Question: I've been encountering a recurrent problem with using seaborn's "categorical" plotting functions to actually plot rates of categorical data.
I crafted a simple example here that I could have sworn used to work with seaborn. I managed to find a workaround using dummy variables, but this isn't always convenient. Does anyone know why my "Version 2" use case for barplot doesn't work?
'''
import pandas as pd
from pandas import DataFrame
import numpy as np
import seaborn as sns
import matplotlib.pyplot as plt
# Generate some example data of labels and associated values
outcomes = ['A' for _ in range(50)] + ['B' for _ in range(20)] + ['C' for _ in range(5)]
trial = range(len(outcomes))
df = DataFrame({'Trial': trial, 'Outcome': outcomes})
plt.close('all')
# Version 1: This works but is a non-ideal workaround
# Generate separate boolean columns for each outcome
df2 = pd.get_dummies(df.Outcome).astype(bool)
plt.figure()
sns.barplot(data=df2, estimator=lambda x: 100 * np.mean(x))
plt.title('Outcomes V1')
plt.ylabel('Percent Trials')
plt.ylim([0,100])
plt.show()
# Version 2: This doesn't work and results in the following error
# unsupported operand type(s) for /: 'str' and 'int'
plt.figure()
sns.barplot(x='Outcome', data=df, estimator=lambda x: 100 * np.mean(x))
plt.title('Outcomes V2')
plt.ylabel('Percent Trials')
plt.ylim([0,100])
plt.show()
'''

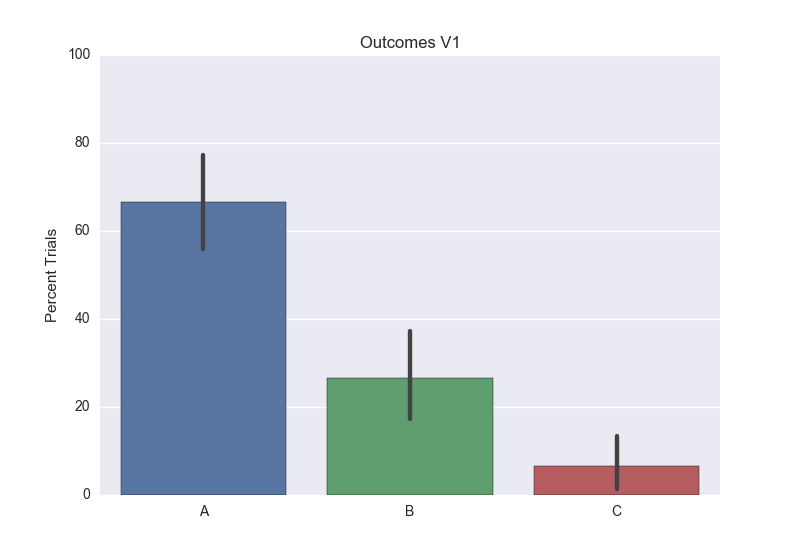
Answer: Adding the 'y' parameter would work for you:
'''
sns.barplot(x='Outcome', y='Trial', data=df, estimator=lambda x: 100 * np.mean(x))
'''
However, in your case it makes more sense to plot with 'sns.countplot' (since you want to treat trial 10 as one occurence, not the actual number ten):
'''
sns.countplot(x='Outcome', data=df)
'''
Of, if you want percentages, you could do something like:
'''
sns.barplot(x='Outcome', y='Trial', data=df, estimator=lambda x: len(x) / len(df) * 100)
'''
---
### Explanation
With a wide form data frame (such as 'df2'), you can pass only the data frame to the 'data' parameter, and Seaborn will automatically plot each numeric column along the x-axis.
With a long-form data frame (such as 'df'), you need to pass arguments to both the 'x' and 'y' parameters.
From the 'sns.barplot' docstring (em added):
> Input data can be passed in a variety of formats, including:- 'x''y''hue'- 'x''y''hue'- - 'plt.boxplot'